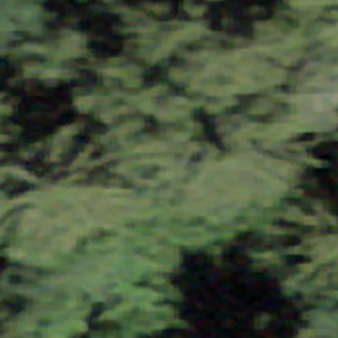
Label: other